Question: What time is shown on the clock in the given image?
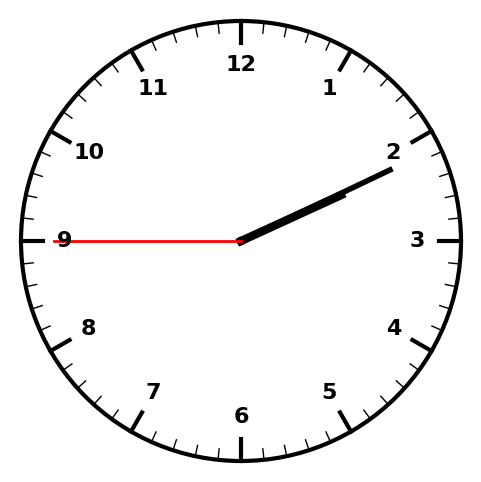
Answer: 02:10:45